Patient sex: F
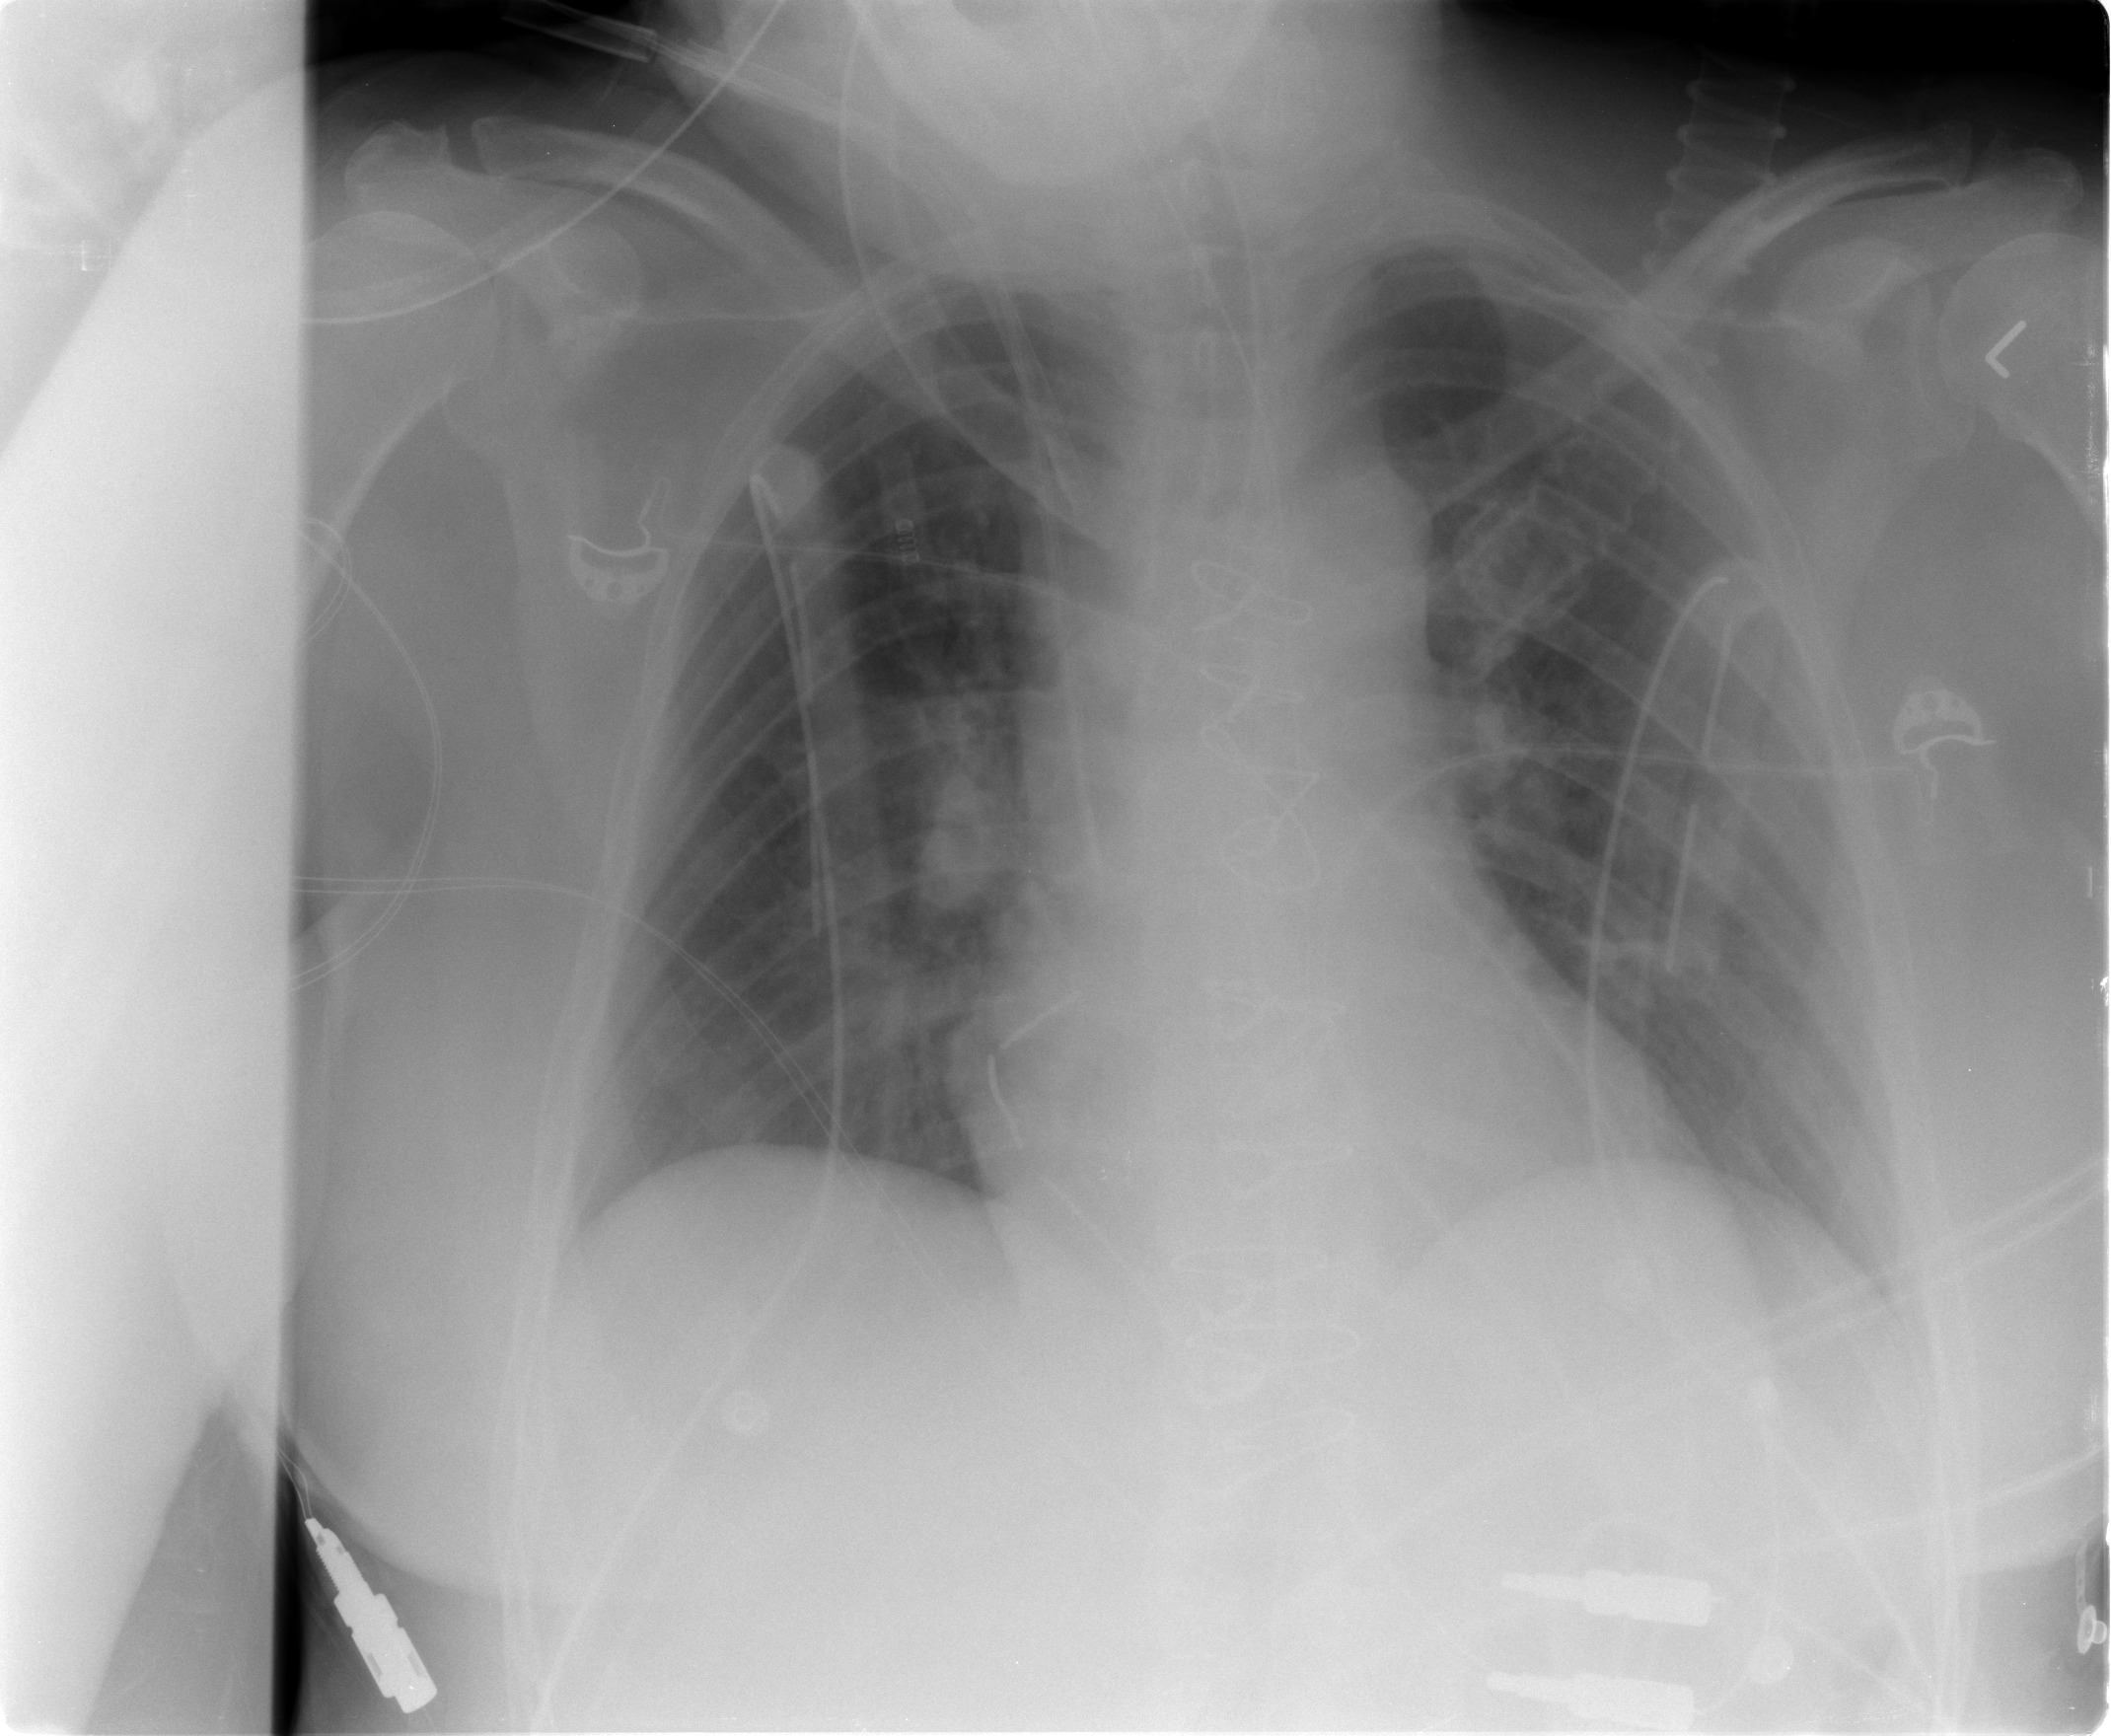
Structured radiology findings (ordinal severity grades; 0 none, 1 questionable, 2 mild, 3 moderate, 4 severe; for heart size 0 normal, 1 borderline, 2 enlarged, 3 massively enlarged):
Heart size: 0
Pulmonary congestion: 2
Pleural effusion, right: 0
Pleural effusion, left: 0
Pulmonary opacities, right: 0
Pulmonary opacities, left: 0
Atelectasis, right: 0
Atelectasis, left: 0